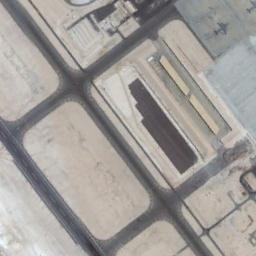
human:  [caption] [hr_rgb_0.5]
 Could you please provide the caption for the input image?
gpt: An airport with grid-shaped runways and open areas in the vacant lot and some planes parked on the airport .

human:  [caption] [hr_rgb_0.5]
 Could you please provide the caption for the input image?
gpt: A complex airport with many runways and buildings .

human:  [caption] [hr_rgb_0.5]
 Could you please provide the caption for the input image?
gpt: There are several airport runways on the bare ground .

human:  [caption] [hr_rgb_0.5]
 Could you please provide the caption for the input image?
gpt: The greening of this airport is very good .

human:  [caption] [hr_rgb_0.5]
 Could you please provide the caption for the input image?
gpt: Airports have many roads of different lengths .